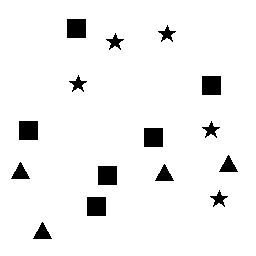
Squares: 6
Triangles: 4
Stars: 5
Total shapes: 15